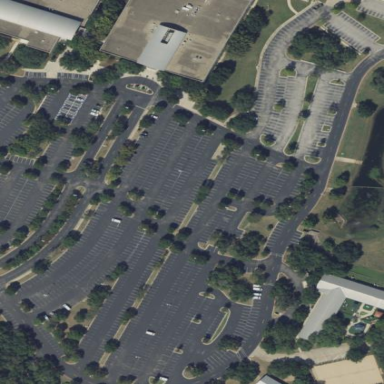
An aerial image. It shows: Parking area.